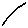
Label: line